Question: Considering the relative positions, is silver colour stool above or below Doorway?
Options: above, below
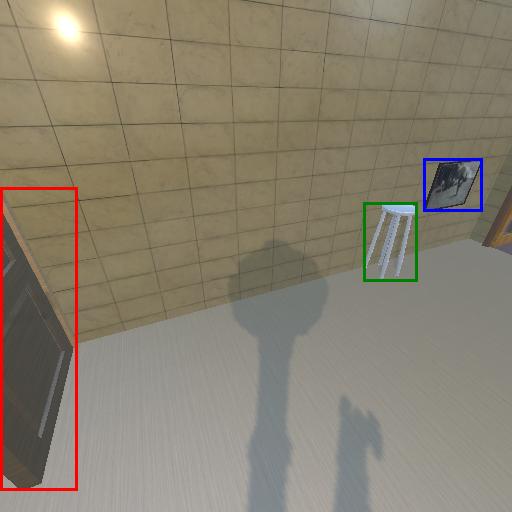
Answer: above